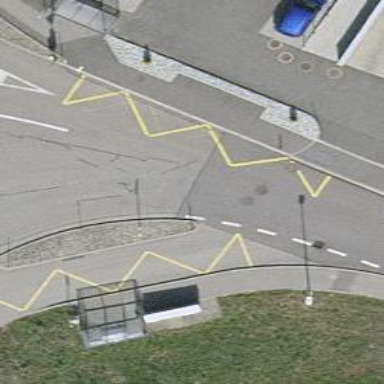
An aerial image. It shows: Bus stop along the road.